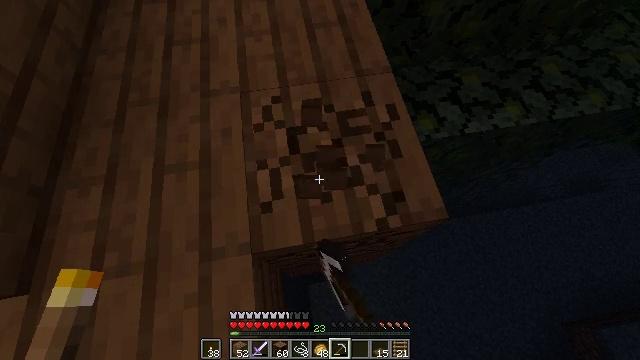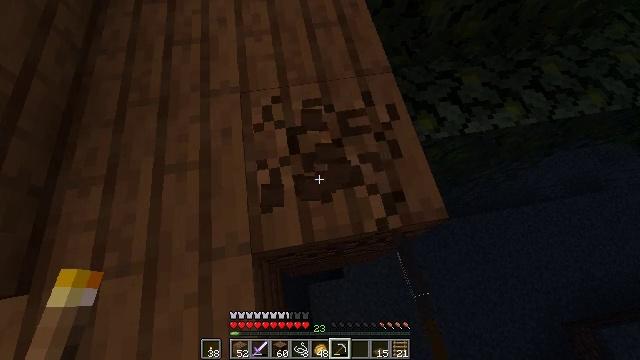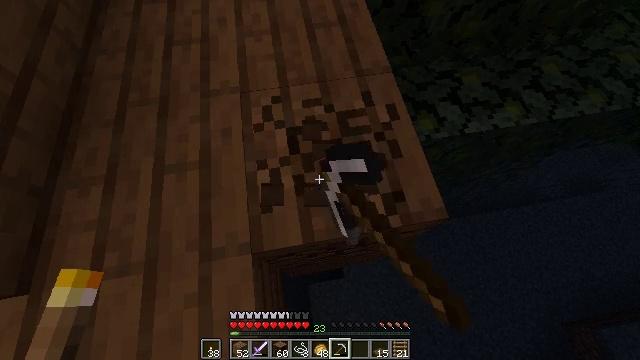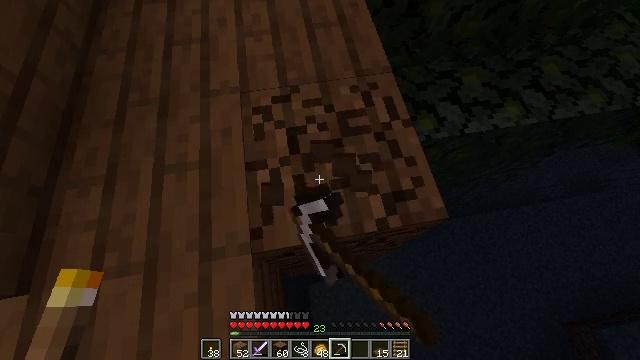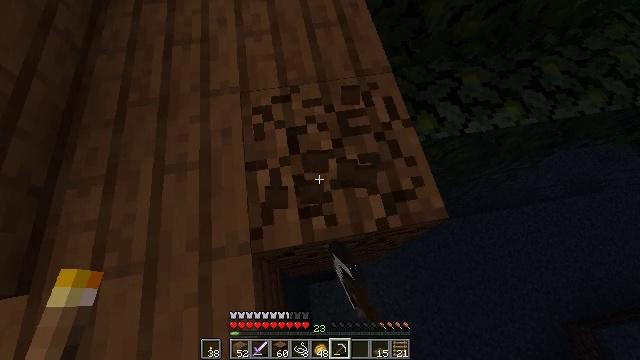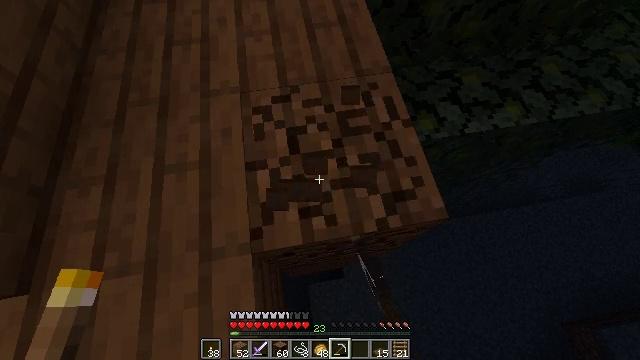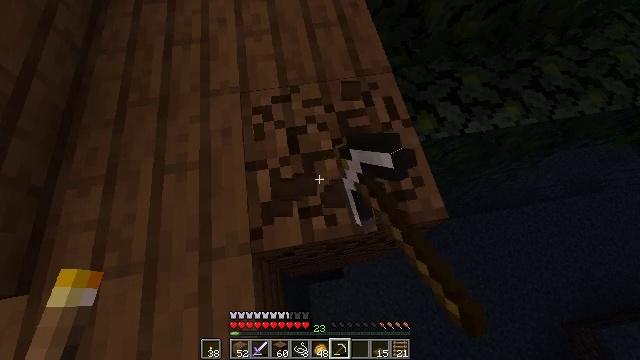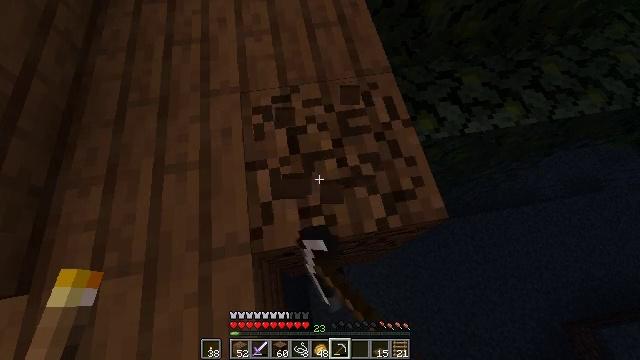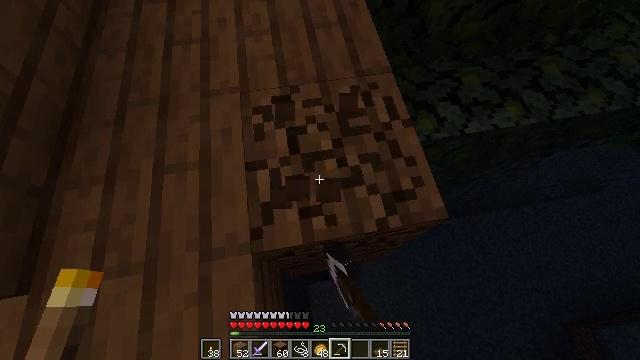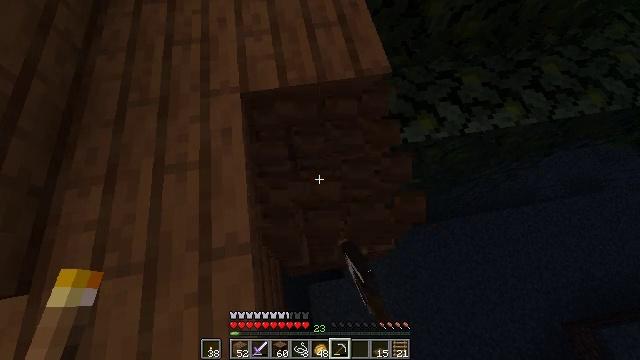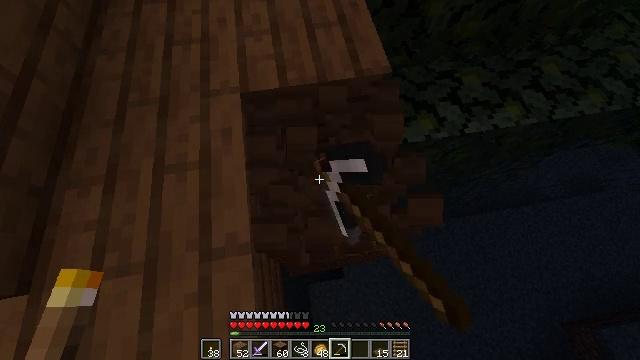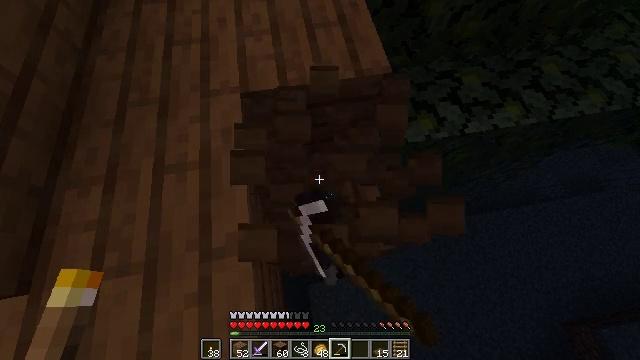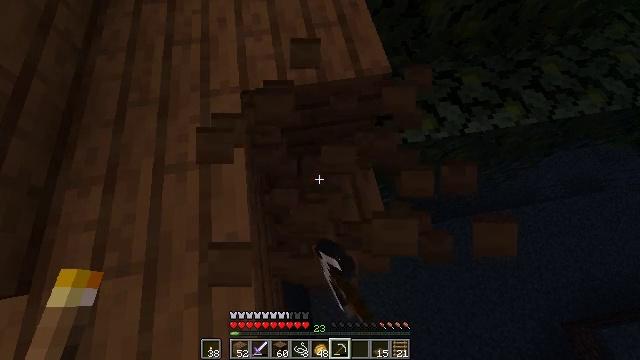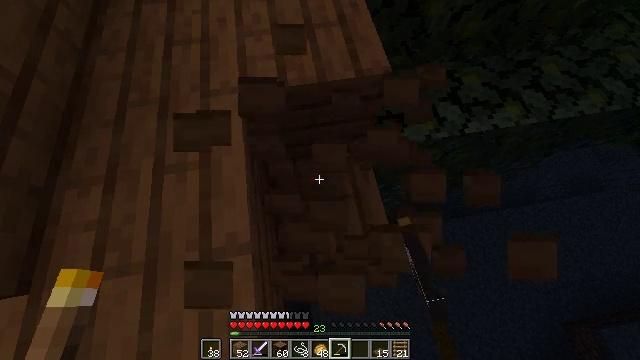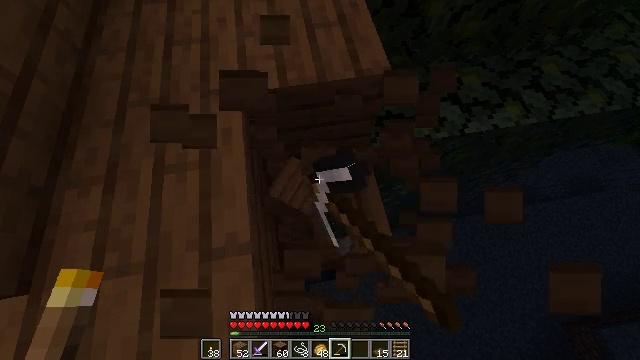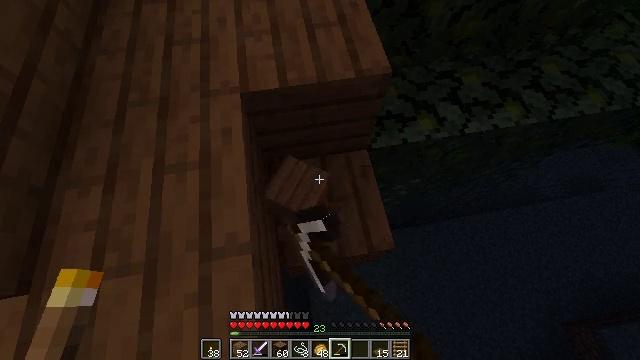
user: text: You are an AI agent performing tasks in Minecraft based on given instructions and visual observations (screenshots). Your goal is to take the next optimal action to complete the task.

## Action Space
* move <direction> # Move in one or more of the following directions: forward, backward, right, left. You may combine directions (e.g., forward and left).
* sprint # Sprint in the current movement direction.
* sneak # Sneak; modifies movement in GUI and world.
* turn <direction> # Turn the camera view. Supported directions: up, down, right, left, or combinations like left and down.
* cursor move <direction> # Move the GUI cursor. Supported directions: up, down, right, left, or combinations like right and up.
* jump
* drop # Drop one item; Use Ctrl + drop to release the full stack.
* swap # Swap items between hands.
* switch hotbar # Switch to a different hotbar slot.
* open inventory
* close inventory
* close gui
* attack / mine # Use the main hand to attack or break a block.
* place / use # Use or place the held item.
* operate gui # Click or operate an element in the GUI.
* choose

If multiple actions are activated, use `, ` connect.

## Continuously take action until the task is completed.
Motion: motion action
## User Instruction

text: Collect spruce planks from an old building.
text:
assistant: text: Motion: sneak, attack / mine
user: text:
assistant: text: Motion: sneak, attack / mine
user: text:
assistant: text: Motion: sneak, attack / mine
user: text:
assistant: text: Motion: sneak, attack / mine
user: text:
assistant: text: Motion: sneak, attack / mine
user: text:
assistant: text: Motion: sneak, attack / mine
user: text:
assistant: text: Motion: sneak, attack / mine
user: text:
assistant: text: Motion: sneak, attack / mine
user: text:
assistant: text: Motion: sneak, attack / mine
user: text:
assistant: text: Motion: sneak, attack / mine
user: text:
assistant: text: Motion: sneak, attack / mine
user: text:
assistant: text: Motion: sneak, attack / mine
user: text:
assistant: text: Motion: sneak, attack / mine
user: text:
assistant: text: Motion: sneak, attack / mine
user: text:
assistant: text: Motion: sneak, attack / mine
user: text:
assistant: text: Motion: sneak, attack / mine
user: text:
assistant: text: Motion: sneak, attack / mine
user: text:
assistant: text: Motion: sneak, attack / mine
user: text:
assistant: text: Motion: sneak, attack / mine
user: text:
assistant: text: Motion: sneak, attack / mine
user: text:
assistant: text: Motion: sneak, attack / mine
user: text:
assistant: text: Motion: sneak, attack / mine
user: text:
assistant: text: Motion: sneak, attack / mine
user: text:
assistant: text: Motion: sneak, attack / mine
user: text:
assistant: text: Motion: sneak, attack / mine
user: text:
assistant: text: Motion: sneak, attack / mine
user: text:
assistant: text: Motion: sneak, attack / mine
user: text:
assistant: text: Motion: sneak, attack / mine
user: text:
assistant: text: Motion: sneak, attack / mine
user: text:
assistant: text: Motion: sneak, attack / mine